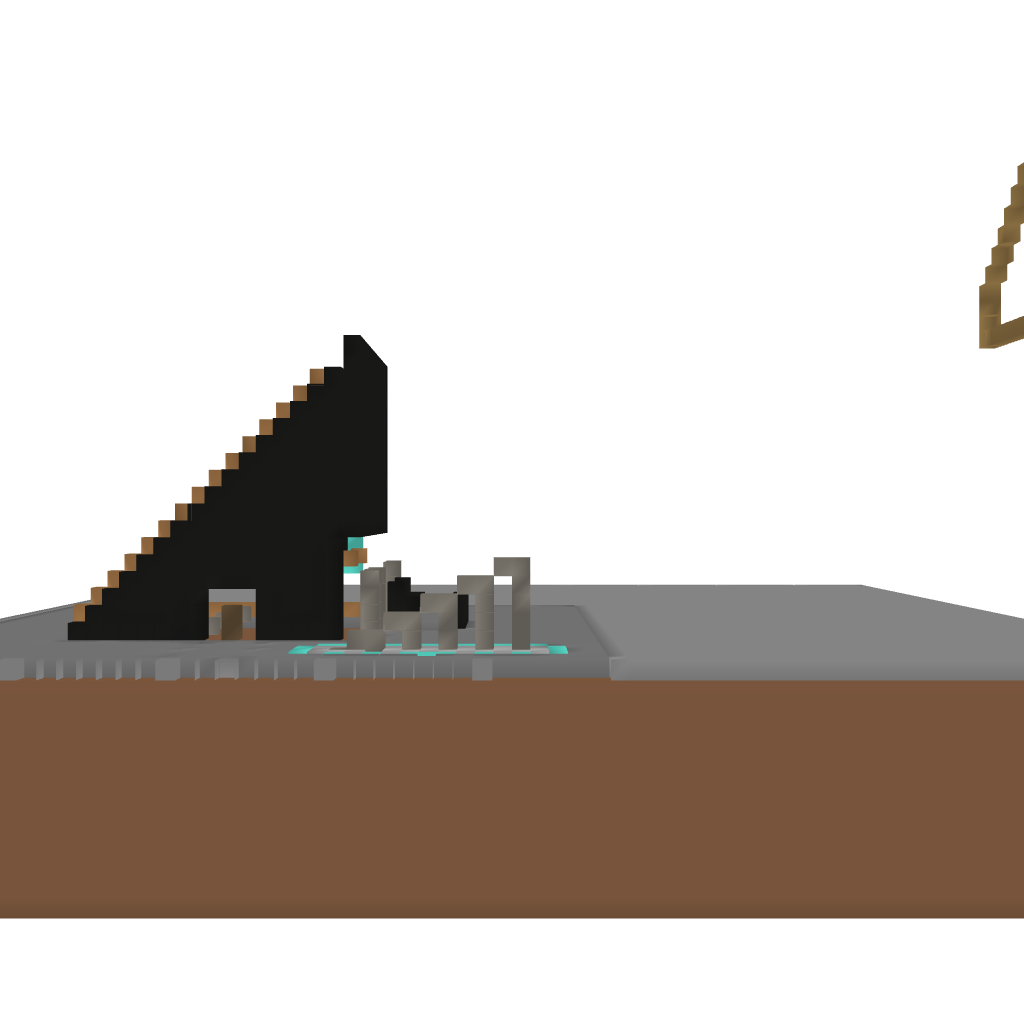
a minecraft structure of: Club Diamond